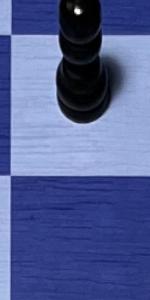
Label: Empty